Question: How can I create the following shape

using CSS or SCSS?
My markup:
'''
<div class="shape-section">
<div class="line shape-line-one"></div>
<div class="line shape-line-two"></div>
<div class="line shape-line-three"></div>
<div class="line shape-line-four"></div>
</div>
'''
and styles:
'''
.shape-section {
position: relative;
.line {
width: 175px;
height: 22px;
background-color: grey;
&.shape-line-one {
border-radius: 0 20px 20px 0;
position: absolute;
transform: rotate(146deg);
top: -72px;
right: 0;
z-index: 0;
}
&.shape-line-two {
border-radius: 0 20px 20px 0;
position: absolute;
transform: rotate(54deg);
top: -20px;
right: -20px;
z-index: 0;
}
&.shape-line-three {
border-radius: 0 20px 20px 0;
position: absolute;
transform: rotate(45deg);
top: -155px;
z-index: 0;
}
&.shape-line-four {
border-radius: 0 20px 20px 0;
position: absolute;
transform: rotate(325deg);
top: -60px;
left: 13px;
z-index: 0;
}
}
}
'''
Is my approach correact? Please help me draw this section. What my end goal is to draw the structure like attached image using CSS or SCSS.
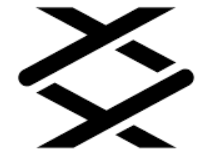
Answer: Here is an idea with rotation and gradient:
'''
.box {
width: 200px;
height: 150px;
position: relative;
overflow:hidden;
}
.box span::before,
.box span::after {
content: "";
position: absolute;
height: 120%;
width: 20px;
background: #000;
transform: rotate(60deg);
}
.box span:first-child::before{
top: 0;
right: 10%;
border-radius: 0 0 50px 50px;
transform-origin: top right;
}
.box span:first-child::after {
bottom: 0;
left: 10%;
border-radius:50px 50px 0 0;
transform-origin: bottom left;
}
.box span:last-child::before,
.box span:last-child::after {
height: 100%;
transform: rotate(-60deg);
}
.box span:last-child::before{
top: 0;
left: 10%;
transform-origin: top left;
background:linear-gradient(30deg, transparent 10px, #000 11px 40px, transparent 41px 50px,#000 0);
}
.box span:last-child::after {
bottom: 0;
right: 10%;
transform-origin: bottom right;
background:linear-gradient(210deg, transparent 10px, #000 11px 50px, transparent 51px 80px,#000 0);
}
'''
'''
<div class="box">
<span></span>
<span></span>
</div>
'''